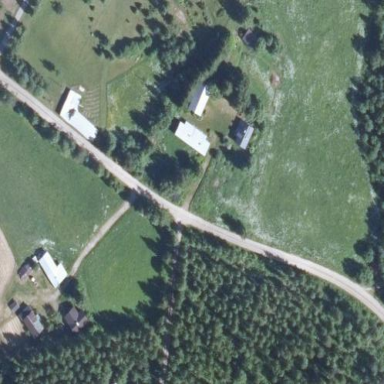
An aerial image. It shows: Farmyard area.